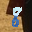
Label: 8